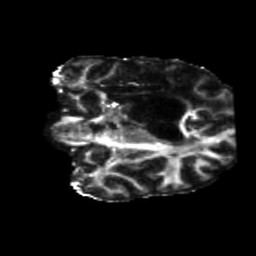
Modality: FA
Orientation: coronal
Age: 31
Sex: female
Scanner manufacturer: siemens
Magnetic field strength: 3 T
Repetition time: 5.25 s
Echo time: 0.08 s